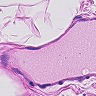
Metastatic tissue present: no